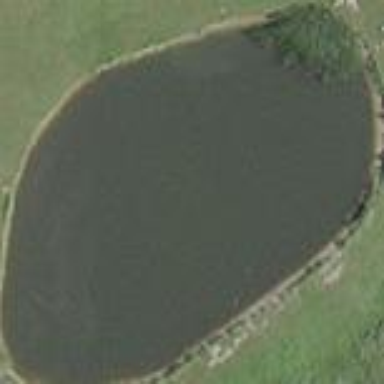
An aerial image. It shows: Pond with natural water.